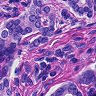
Metastatic tissue present: yes